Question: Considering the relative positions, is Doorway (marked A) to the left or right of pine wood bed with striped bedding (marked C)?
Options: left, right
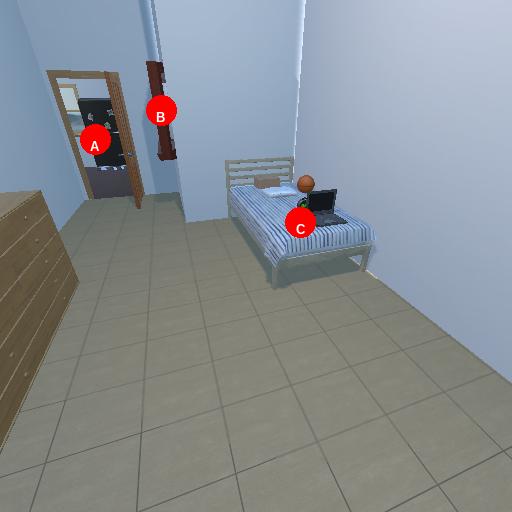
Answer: left